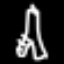
Label: The Eiffel Tower